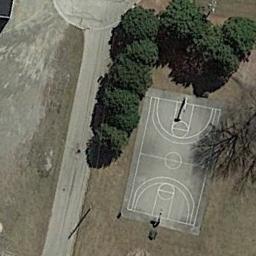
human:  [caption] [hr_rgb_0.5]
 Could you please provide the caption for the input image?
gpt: There is a basketball court on the open place next to some trees with a road pass by .

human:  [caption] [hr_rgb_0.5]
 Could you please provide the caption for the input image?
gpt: A basketball court on the lawn and some trees beside .

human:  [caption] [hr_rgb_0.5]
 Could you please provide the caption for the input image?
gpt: The basketball court on the bare land is next to the road and some trees .

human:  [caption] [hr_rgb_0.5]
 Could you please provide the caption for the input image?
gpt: There are some big trees on the upper left of the basketball court .

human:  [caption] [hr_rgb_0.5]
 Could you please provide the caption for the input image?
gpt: Many trees are near the basketball court .